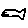
Label: fish